Interaction volume radius: 5 \u00c5
Interaction volume height: 15 \u00c5
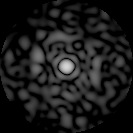
Disorder parameter: 0.8209